Question: I want to create a control in WPF/Silverlight. This control is rectangle/border which is hollow from the center. My intention is to gray out everything else except for a squared area within the rectangle/border container. Is it possible to do this way?
Also, it should be able to move this hollow area on mouse movement.
Thanks everyone for help in advance.
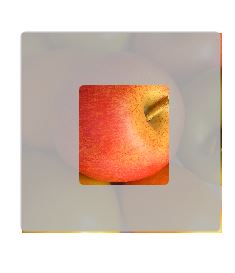
Answer: Well, the easiest solution would be this:
'''
<Grid Width="256" Height="256" MouseMove="UIElement_OnMouseMove">
<Image Source="test1.jpg" Stretch="UniformToFill" />
<Path Fill="#81808080" Stretch="Fill">
<Path.Data>
<CombinedGeometry GeometryCombineMode="Exclude">
<CombinedGeometry.Geometry1>
<RectangleGeometry Rect="0,0,100,100" />
</CombinedGeometry.Geometry1>
<CombinedGeometry.Geometry2>
<RectangleGeometry
x:Name="Hole"
RadiusX="7"
RadiusY="7"
Rect="20,20,60,60" /> <!-- this is the hole -->
</CombinedGeometry.Geometry2>
</CombinedGeometry>
</Path.Data>
</Path>
</Grid>
'''
Event handler:
'''
private void UIElement_OnMouseMove(object sender, MouseEventArgs e) {
var element = (FrameworkElement) sender;
var position = e.GetPosition(element);
var relativeX = position.X/element.ActualWidth*100.0;
var relativeY = position.Y/element.ActualHeight*100.0;
Hole.Rect = new Rect(relativeX - 20, relativeY - 20, 40, 40);
}
'''